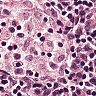
Metastatic tissue present: no